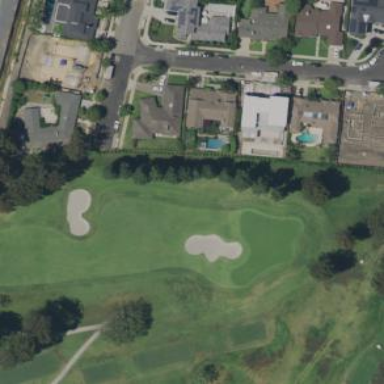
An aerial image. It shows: Area with grass used as rough in golf course.